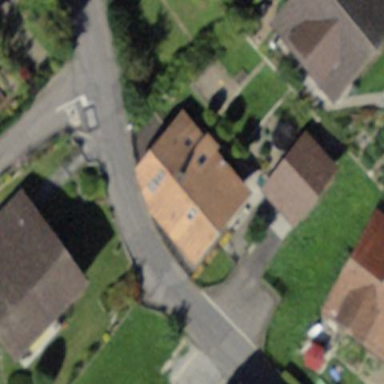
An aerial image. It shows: Residential building.